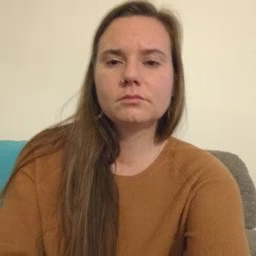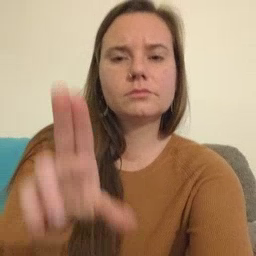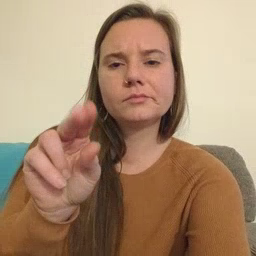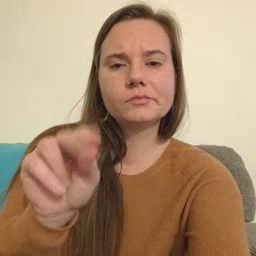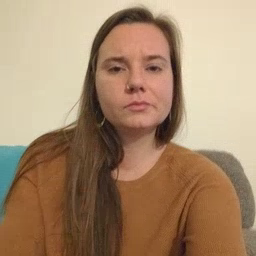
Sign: no